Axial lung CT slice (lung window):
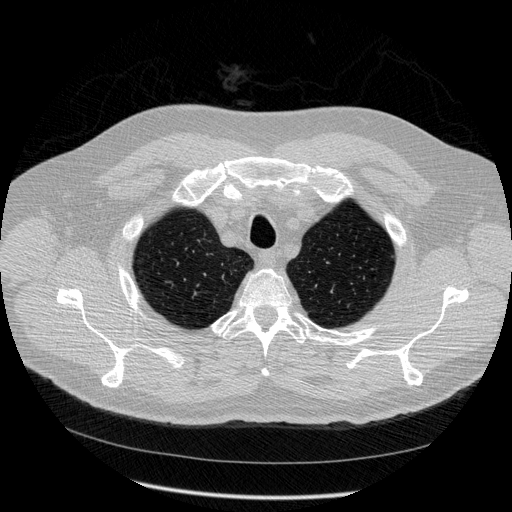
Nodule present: no